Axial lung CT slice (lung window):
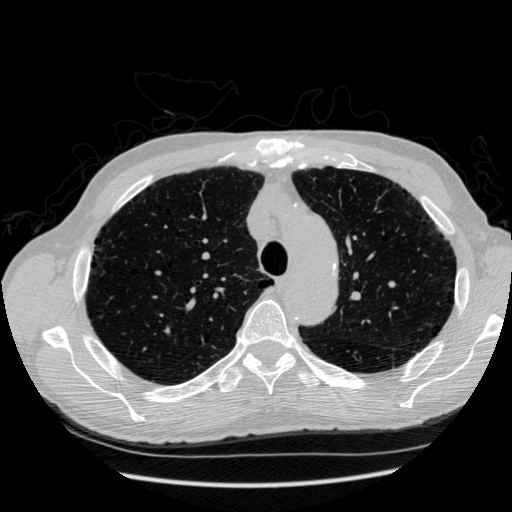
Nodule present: no